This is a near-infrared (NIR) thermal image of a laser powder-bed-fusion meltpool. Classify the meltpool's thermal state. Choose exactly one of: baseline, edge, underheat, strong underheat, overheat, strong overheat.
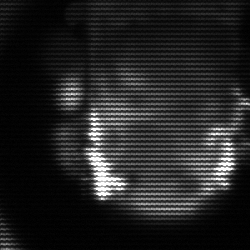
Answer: baseline